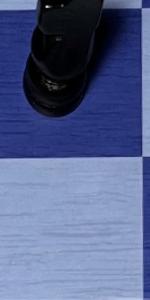
Label: Empty